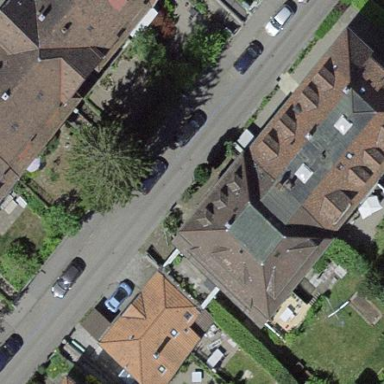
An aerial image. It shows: Building with roof made of roof tiles.